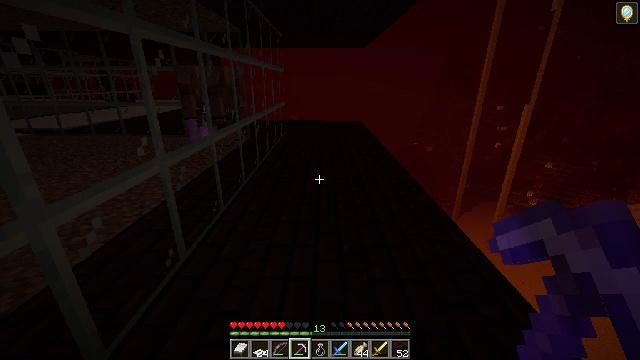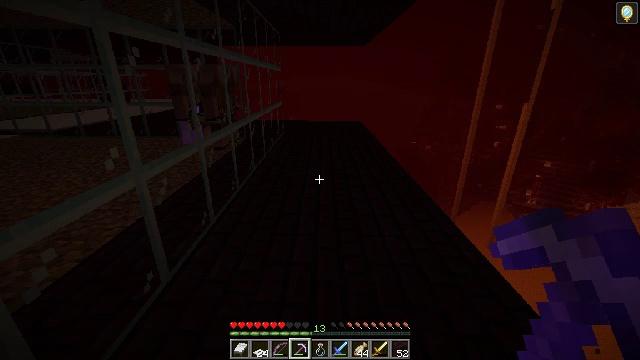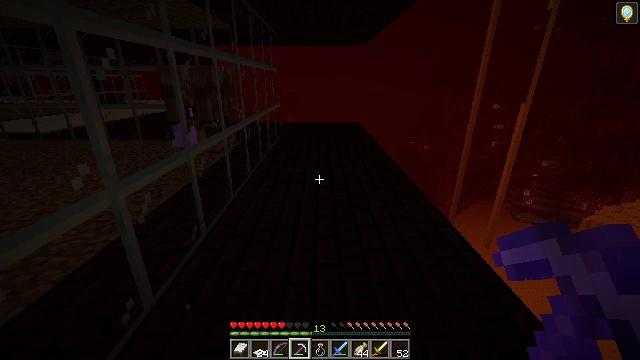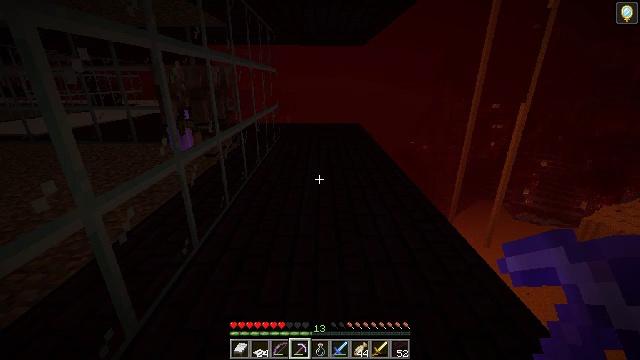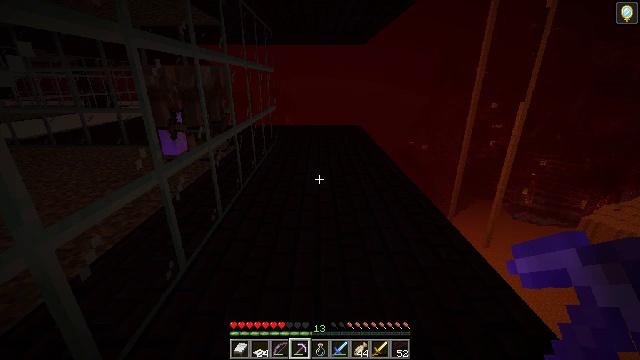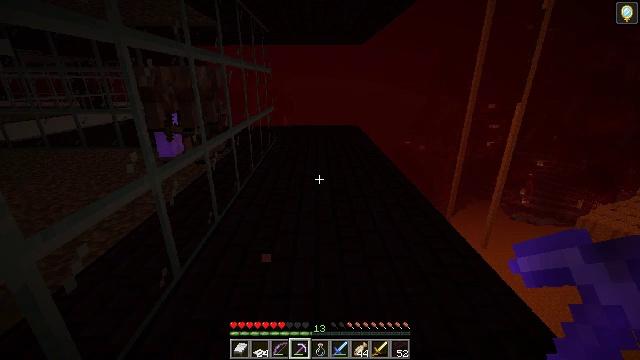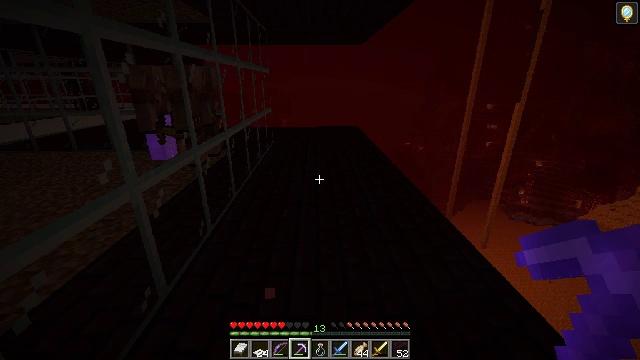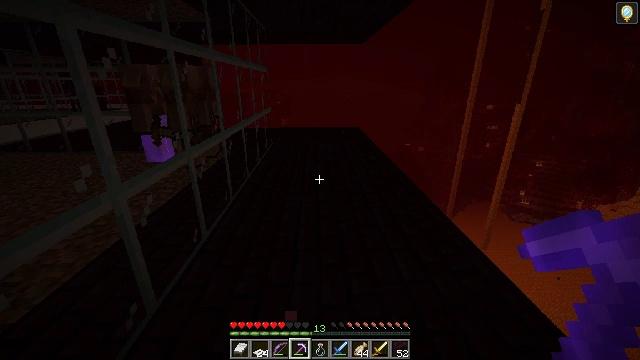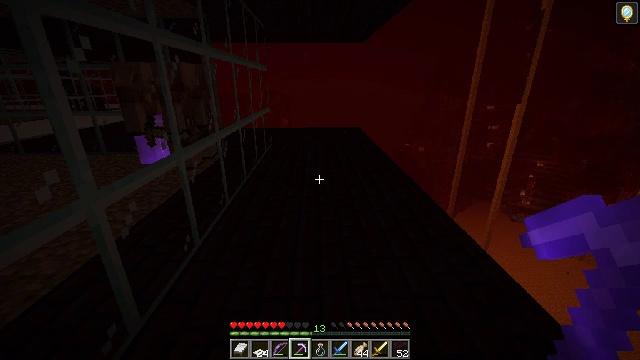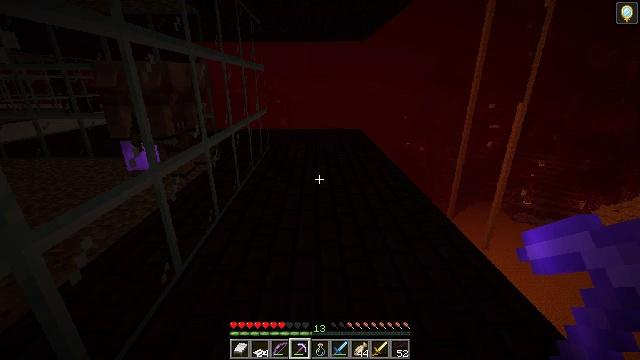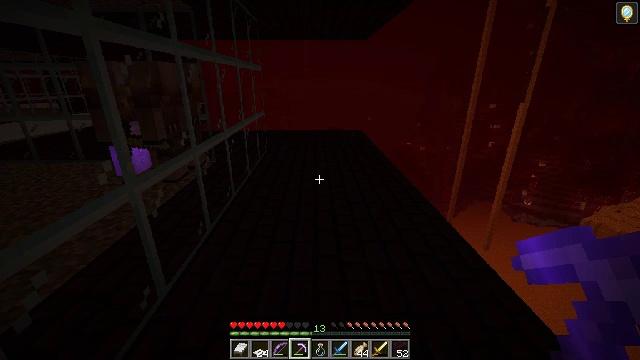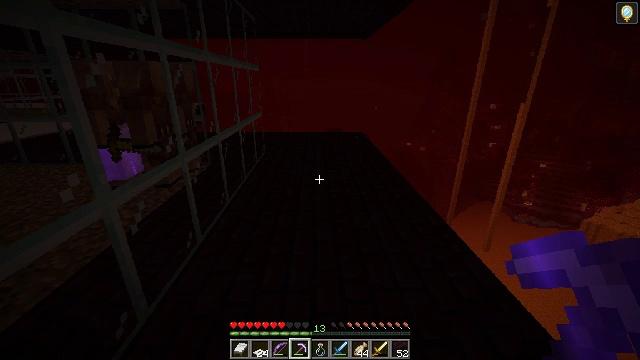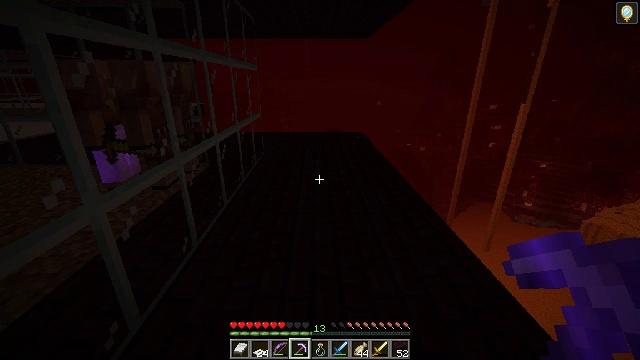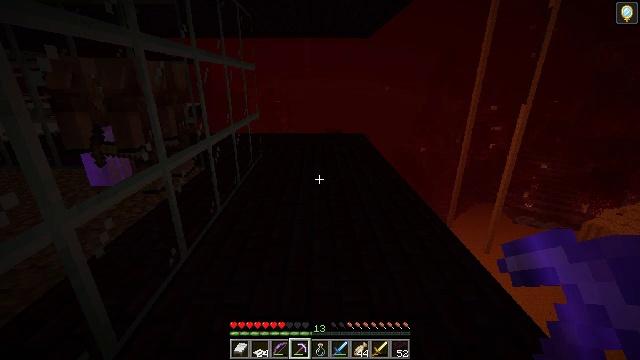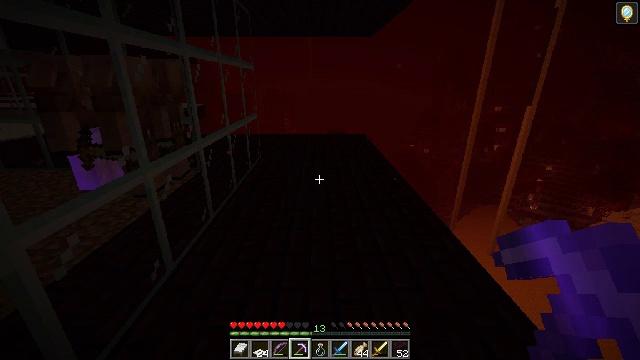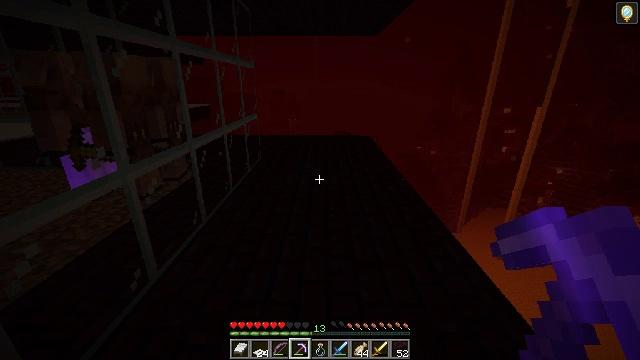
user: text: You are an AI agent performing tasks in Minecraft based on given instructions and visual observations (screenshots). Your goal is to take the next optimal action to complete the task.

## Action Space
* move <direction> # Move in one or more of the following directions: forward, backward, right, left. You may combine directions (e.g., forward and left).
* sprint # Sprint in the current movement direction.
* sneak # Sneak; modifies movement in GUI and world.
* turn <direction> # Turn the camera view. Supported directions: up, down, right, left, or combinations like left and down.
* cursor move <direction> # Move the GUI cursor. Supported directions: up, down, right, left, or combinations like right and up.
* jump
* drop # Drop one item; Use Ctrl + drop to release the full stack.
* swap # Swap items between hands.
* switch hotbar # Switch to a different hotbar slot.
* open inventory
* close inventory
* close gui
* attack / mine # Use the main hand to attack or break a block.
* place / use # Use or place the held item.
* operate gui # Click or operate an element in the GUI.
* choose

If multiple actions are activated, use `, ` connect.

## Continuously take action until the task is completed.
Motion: motion action
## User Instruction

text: Gather the white carpet for inventory.
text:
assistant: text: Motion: move forward
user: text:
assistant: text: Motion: move forward
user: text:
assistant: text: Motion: move forward
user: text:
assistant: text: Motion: move forward
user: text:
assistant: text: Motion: move forward
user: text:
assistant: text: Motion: move forward
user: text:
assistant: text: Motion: move forward
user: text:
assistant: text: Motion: move forward
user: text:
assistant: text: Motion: move forward
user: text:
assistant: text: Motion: move forward
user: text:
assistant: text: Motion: move forward
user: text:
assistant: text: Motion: move forward
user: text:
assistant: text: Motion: move forward
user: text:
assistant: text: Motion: move forward and move right
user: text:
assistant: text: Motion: move forward and move right, turn left
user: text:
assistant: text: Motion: move forward and move right, turn left
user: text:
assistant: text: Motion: move forward, turn left
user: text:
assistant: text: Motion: move forward
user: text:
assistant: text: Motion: move forward
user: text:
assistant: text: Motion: move forward
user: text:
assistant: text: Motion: move forward
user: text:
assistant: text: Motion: move forward
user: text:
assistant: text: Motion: move forward
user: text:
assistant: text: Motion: move forward
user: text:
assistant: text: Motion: move forward
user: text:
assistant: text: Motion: move forward
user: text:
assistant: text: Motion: move forward
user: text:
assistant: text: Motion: move forward, turn left
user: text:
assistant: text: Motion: move forward, turn left
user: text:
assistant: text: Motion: move forward, turn left